Question: I observed some applications in play store are showing Allow Automatic Updating option with check box at the time of installation,some don't why? are there any settings or permissions to be added for this in manifest file or this is something available for preloaded apps or apps which has vendor/manufacturer certificate? What I have to do to get Allow Automatic Updating feature for my application on play store as a normal developer. Below Image showing what I am referring too. Any Suggestions please, Thanks In Advance.

[EDIT] just for Info
As a normal developer we can't implement this feature. The reason is android.permission.INSTALL_PACKAGES is just ignored by Android system unless your app is signed with manufacturer certificate. If your app is certified with manufacturer certificate then your app is treated as part of firmware and it is eligible for silent installation of any packages.
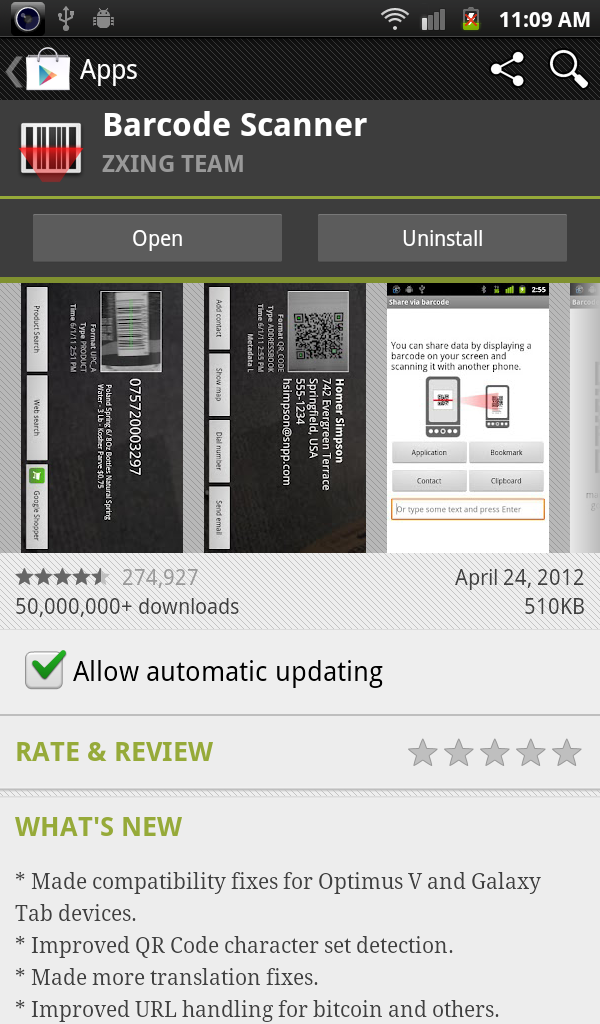
Answer: I've published an application on Google Play and it has "Allow Automatic Update" checkbox.
I did not do anything special to make it available. If you have a sample of the application, which is published on Google Play and does not have this checkbox, please, let me know, since I haven't seen such an application yet.